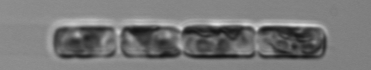
Label: Guinardia_delicatula